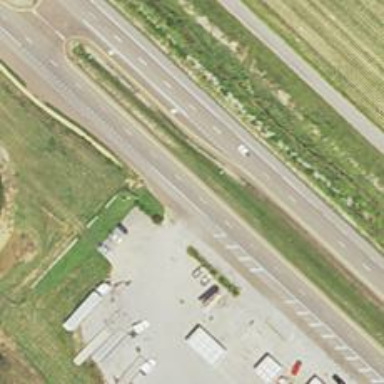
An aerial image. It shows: Expressway with dual carriageways made of asphalt at trunk level.